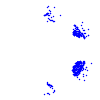
Particle: pion